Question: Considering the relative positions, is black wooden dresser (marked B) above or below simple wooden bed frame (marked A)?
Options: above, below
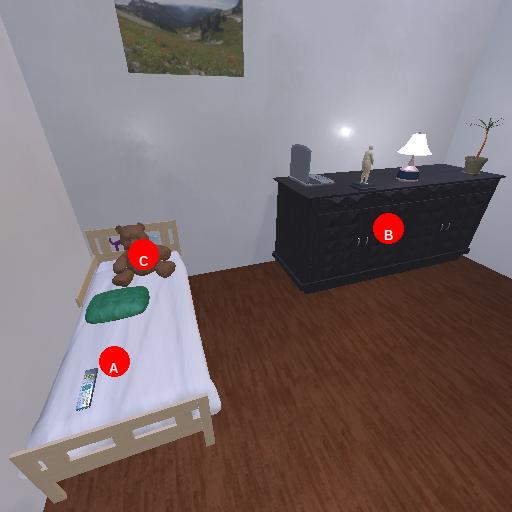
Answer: above